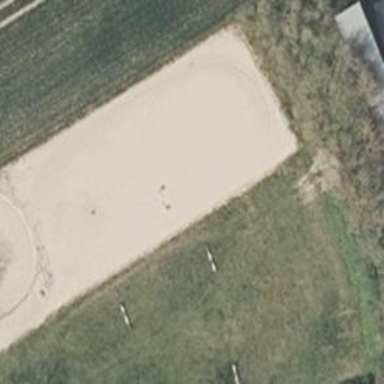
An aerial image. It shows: Equestrian sports pitch with sandy surface for leisure land activities.